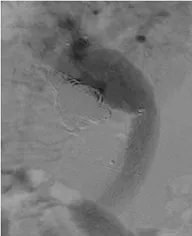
C. Angiogram showing resolution of Type I endoleak.
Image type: radiology (x_ray)